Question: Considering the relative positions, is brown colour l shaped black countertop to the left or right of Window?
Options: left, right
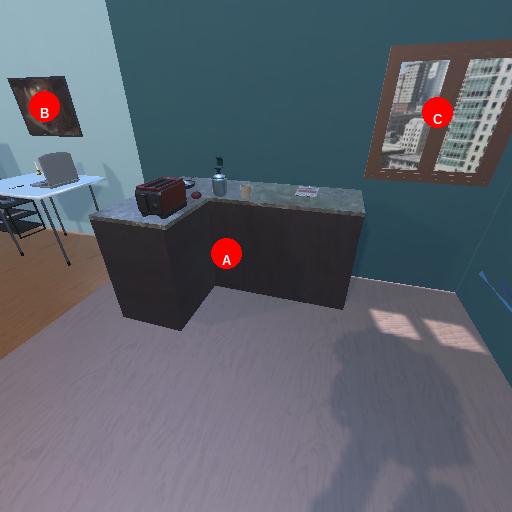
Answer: left